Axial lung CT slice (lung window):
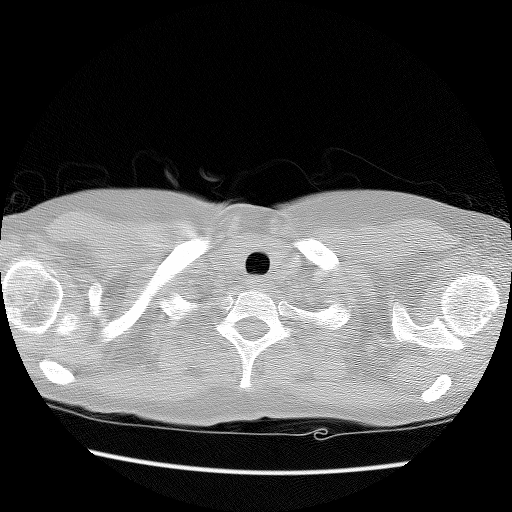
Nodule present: no